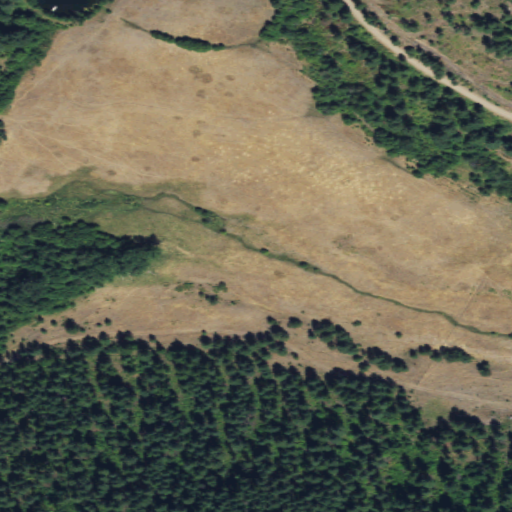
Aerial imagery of valley in Washington named Burnt Canyon containing evergreen forest, grassland, shrub, woody wetlands, and pasture